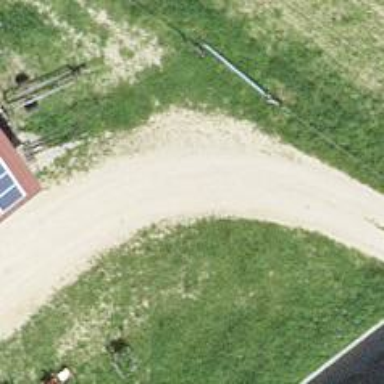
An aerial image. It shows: Compacted track with grade2 surface.